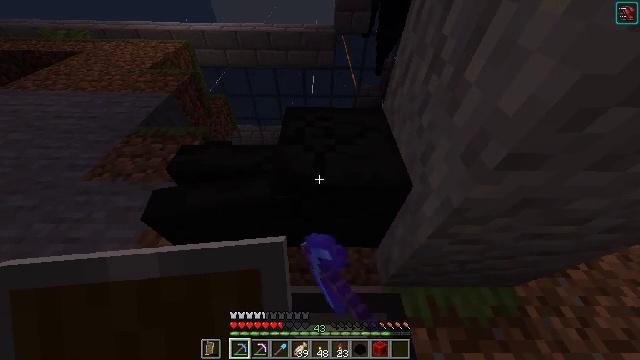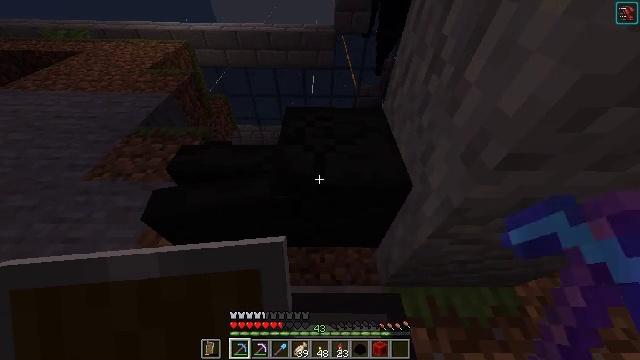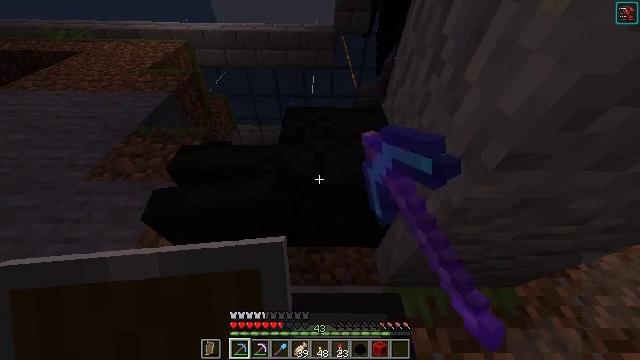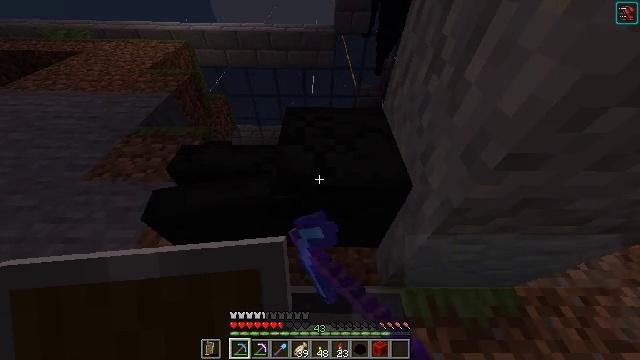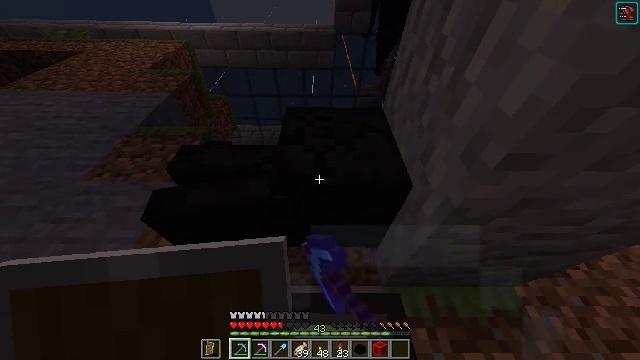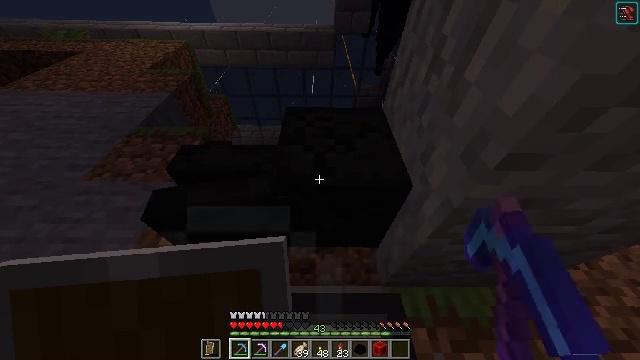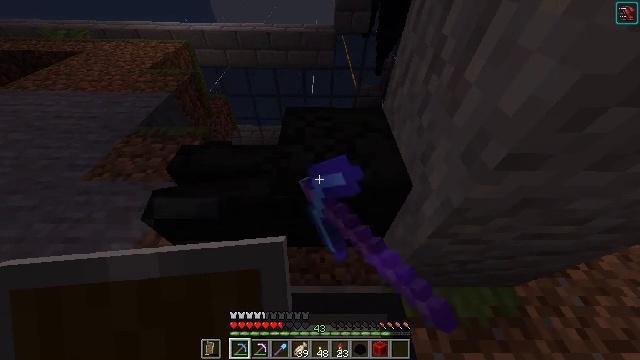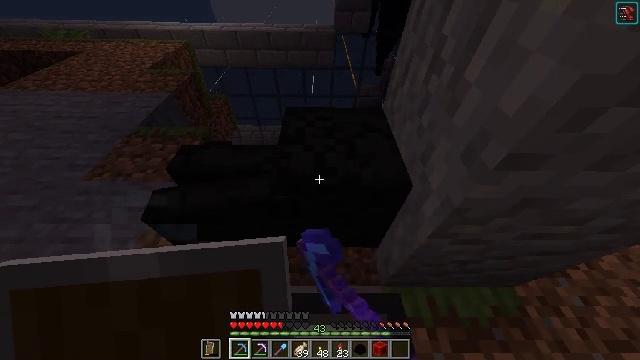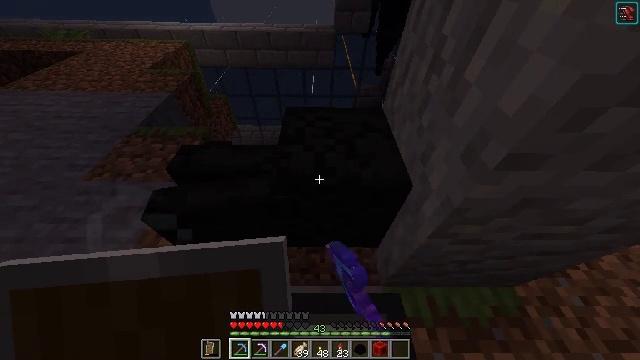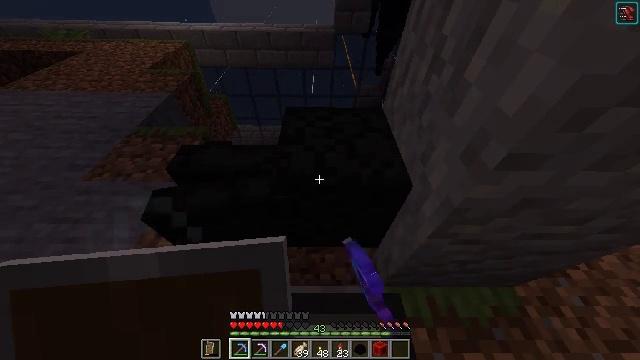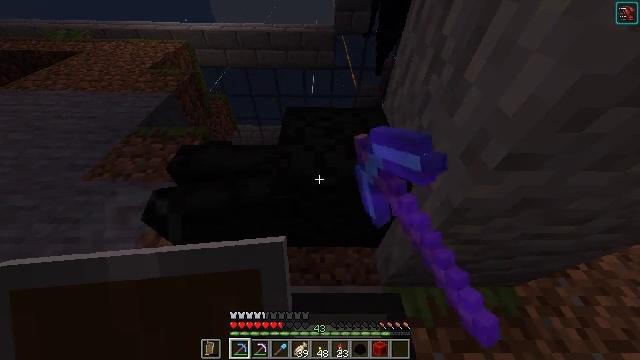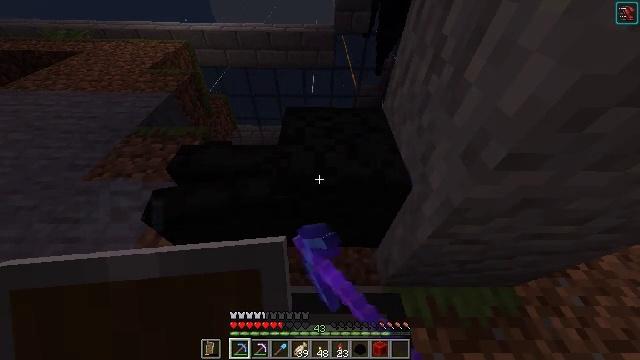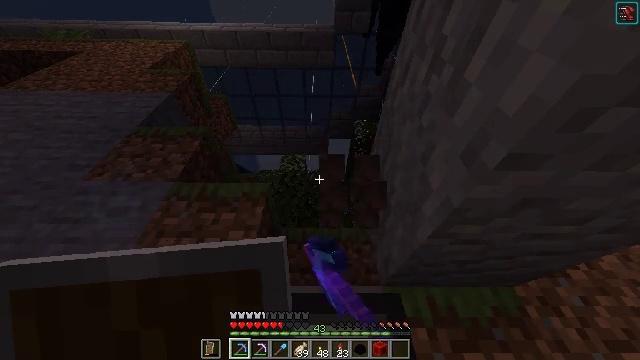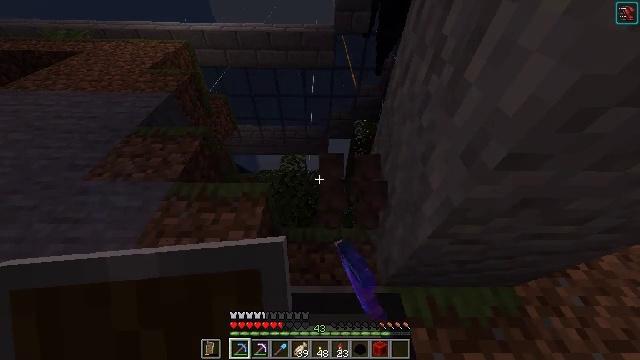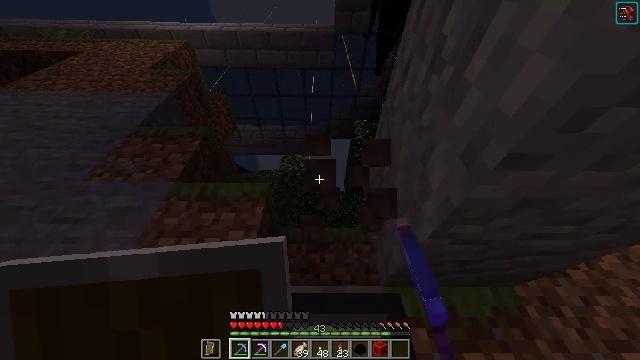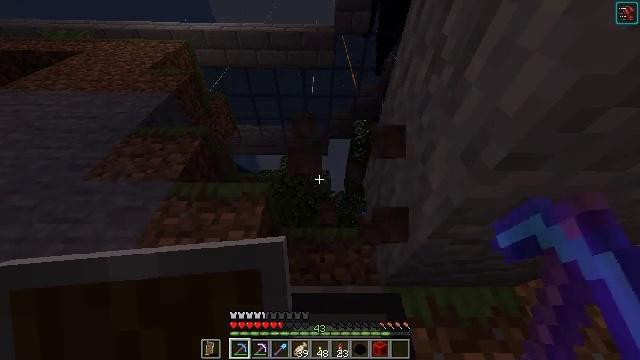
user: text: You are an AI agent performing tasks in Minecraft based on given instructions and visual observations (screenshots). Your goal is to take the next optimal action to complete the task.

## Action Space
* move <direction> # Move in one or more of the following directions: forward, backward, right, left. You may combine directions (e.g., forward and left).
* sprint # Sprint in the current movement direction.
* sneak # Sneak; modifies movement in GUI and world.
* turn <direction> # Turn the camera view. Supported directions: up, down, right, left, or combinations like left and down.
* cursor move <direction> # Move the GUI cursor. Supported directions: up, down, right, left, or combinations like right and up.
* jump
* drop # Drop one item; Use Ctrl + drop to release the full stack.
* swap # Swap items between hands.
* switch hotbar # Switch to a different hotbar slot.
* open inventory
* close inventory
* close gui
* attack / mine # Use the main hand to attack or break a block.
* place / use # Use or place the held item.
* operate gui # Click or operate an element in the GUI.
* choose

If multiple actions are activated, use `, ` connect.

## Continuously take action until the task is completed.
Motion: motion action
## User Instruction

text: Gather the dragon head by mining the wall it's attached to.
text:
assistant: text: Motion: attack / mine
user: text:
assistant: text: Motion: attack / mine
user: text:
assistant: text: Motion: attack / mine
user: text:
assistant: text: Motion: attack / mine
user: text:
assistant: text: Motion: attack / mine
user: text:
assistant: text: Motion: attack / mine
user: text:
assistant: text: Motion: attack / mine
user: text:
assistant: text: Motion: attack / mine
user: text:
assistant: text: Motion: attack / mine
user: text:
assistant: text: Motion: attack / mine
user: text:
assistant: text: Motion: attack / mine
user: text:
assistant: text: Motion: attack / mine
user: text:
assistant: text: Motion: attack / mine
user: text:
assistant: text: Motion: attack / mine
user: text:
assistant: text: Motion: attack / mine
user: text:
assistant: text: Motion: attack / mine
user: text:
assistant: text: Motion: attack / mine